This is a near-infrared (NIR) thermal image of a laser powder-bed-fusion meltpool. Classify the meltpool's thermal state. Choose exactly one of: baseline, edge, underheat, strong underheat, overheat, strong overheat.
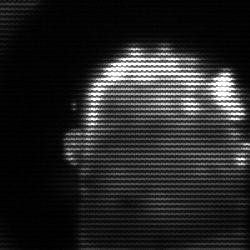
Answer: baseline